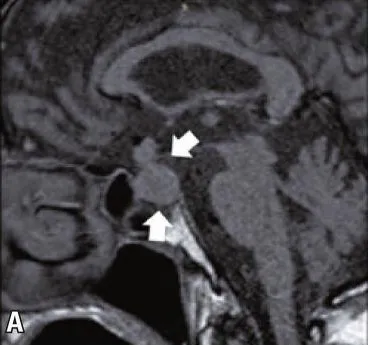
Pituitary magnetic resonance images. Precontrast.
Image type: radiology (mri)